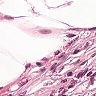
Metastatic tissue present: no